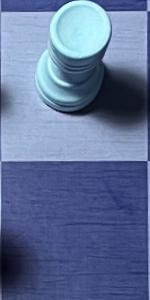
Label: Empty